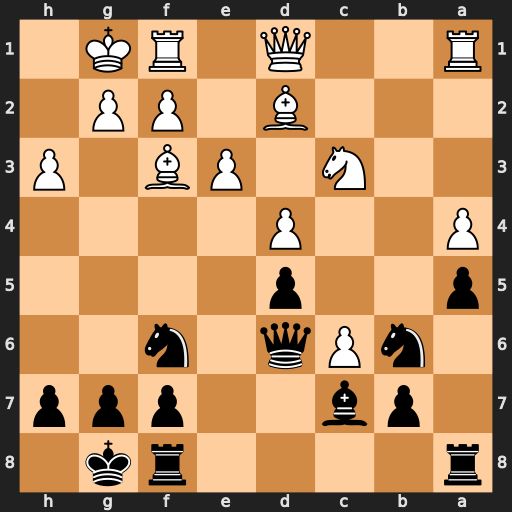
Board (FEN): r4rk1/1pb2ppp/1nPq1n2/p2p4/P2P4/2N1PB1P/3B1PP1/R2Q1RK1
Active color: b
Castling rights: -
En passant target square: -
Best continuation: Qh2#